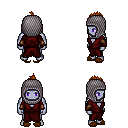
a pixel art fantasy rpg character, male body template, dark elf, purple skin, red robe, white pants, brunette mohawk hairstyle, chain hood, cloth bracers, brown slippers, four views (front, back, left, right), 2x2 character sprite sheet, small pixel art, hard edges, no anti-aliasing